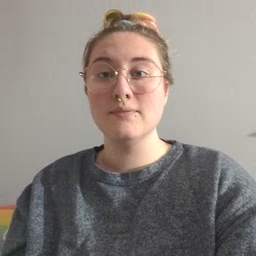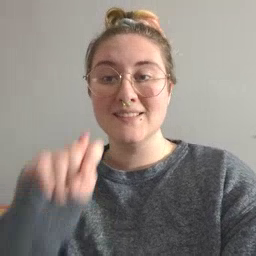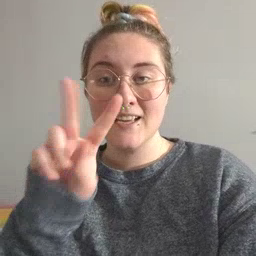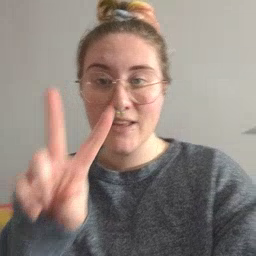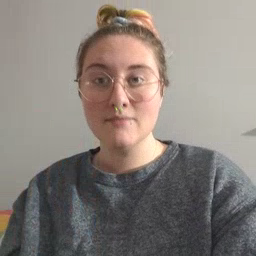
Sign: TV